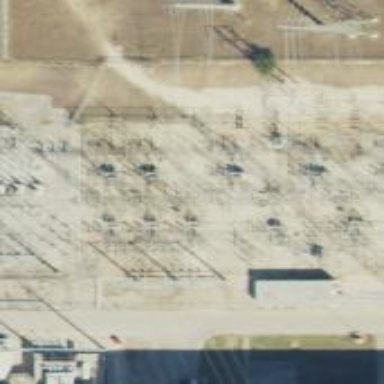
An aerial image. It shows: Switch for power supply.